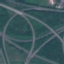
Land use / land cover class: Highway